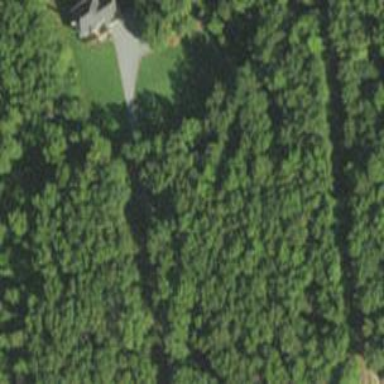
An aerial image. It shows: Driveway leading to service road.